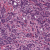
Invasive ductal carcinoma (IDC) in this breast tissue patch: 0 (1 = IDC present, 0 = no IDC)